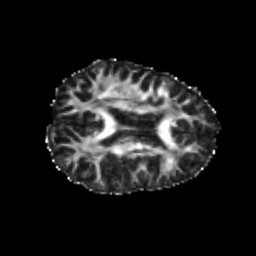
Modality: FA
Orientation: axial
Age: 20
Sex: female
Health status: healthy
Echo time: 0.074 s